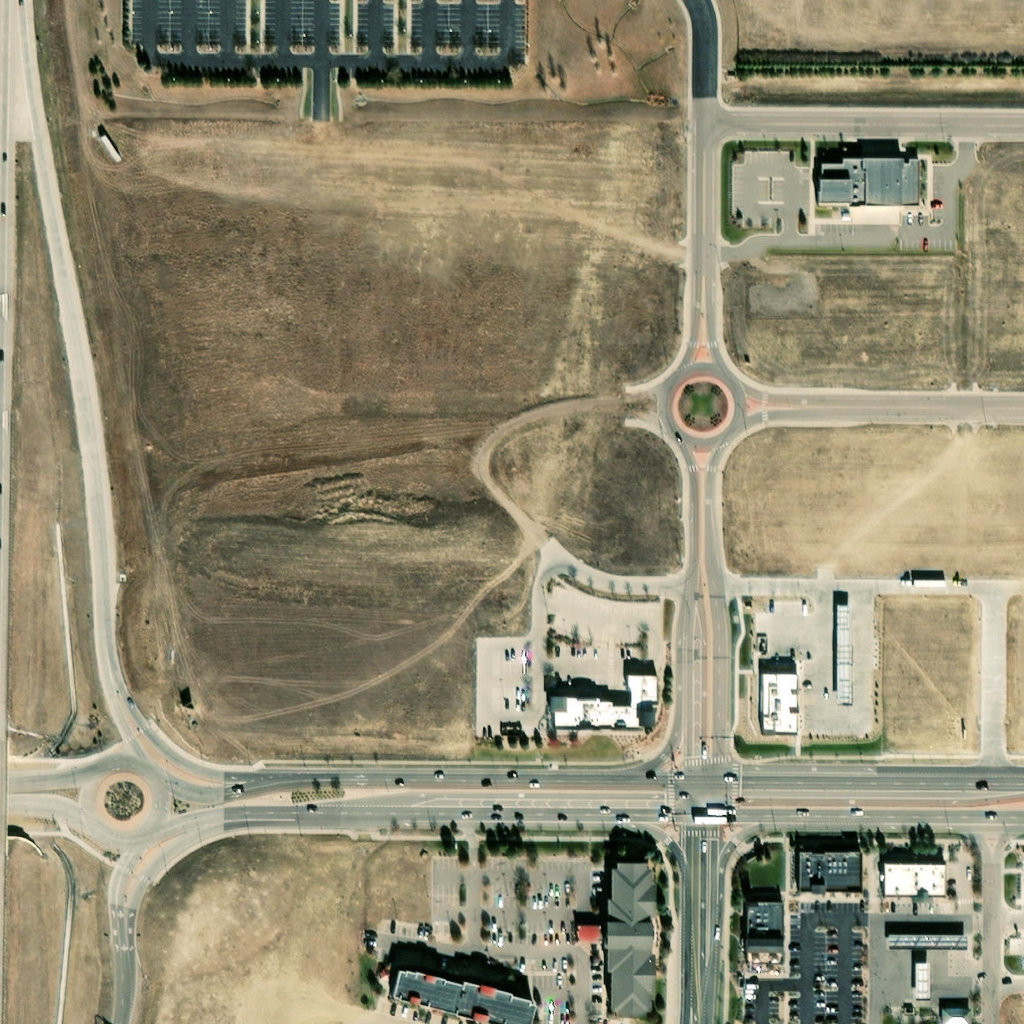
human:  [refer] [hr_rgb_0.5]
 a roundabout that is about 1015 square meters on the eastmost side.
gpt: <box>[[64, 35, 73, 44, 0]]</box>

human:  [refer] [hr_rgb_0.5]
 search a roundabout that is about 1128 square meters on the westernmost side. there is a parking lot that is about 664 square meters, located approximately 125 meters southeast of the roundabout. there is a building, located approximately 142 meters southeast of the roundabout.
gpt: <box>[[6, 73, 17, 83, 0]]</box>